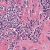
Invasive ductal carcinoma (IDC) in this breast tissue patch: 1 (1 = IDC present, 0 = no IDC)